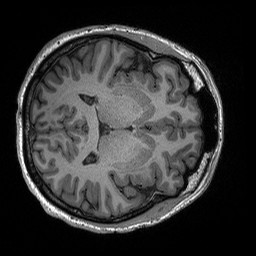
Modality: T1w
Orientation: axial
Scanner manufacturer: siemens
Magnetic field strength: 3 T
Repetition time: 2.3 s
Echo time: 0.00294 s